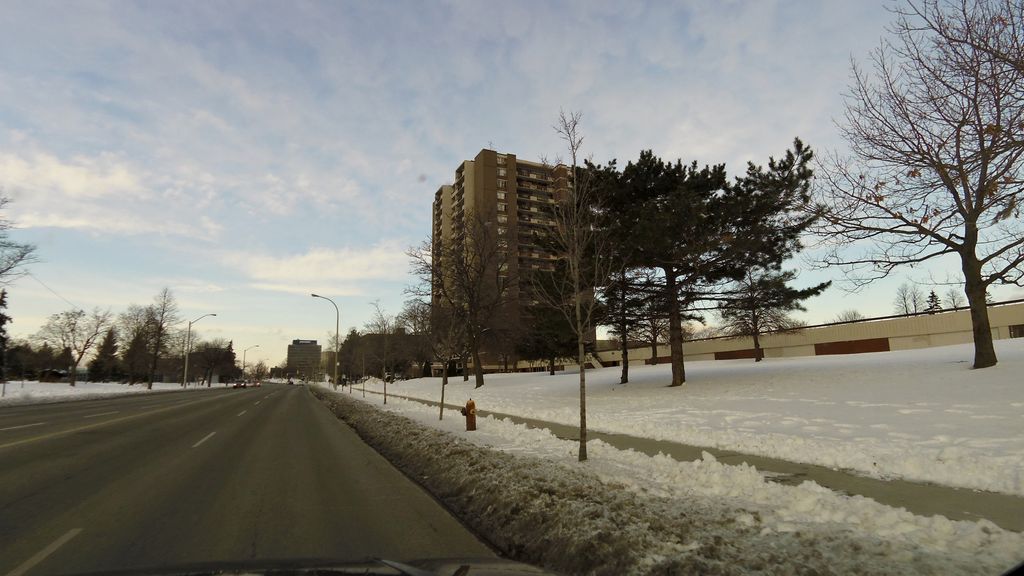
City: toronto